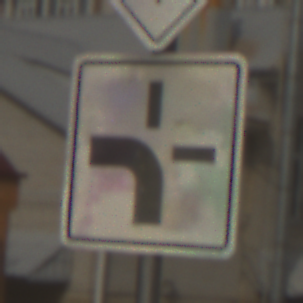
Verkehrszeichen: VerlaufVorfahrtsstrasse1
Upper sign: Vorfahrtsstrasse
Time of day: MorningAfternoon
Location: Outdoor (Urban)
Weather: PartlyCloudy
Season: NotSpecified
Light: Natural